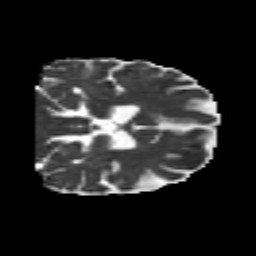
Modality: MD
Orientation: coronal
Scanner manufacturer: siemens
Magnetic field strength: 3 T
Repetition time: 6.8 s
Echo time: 0.093 s